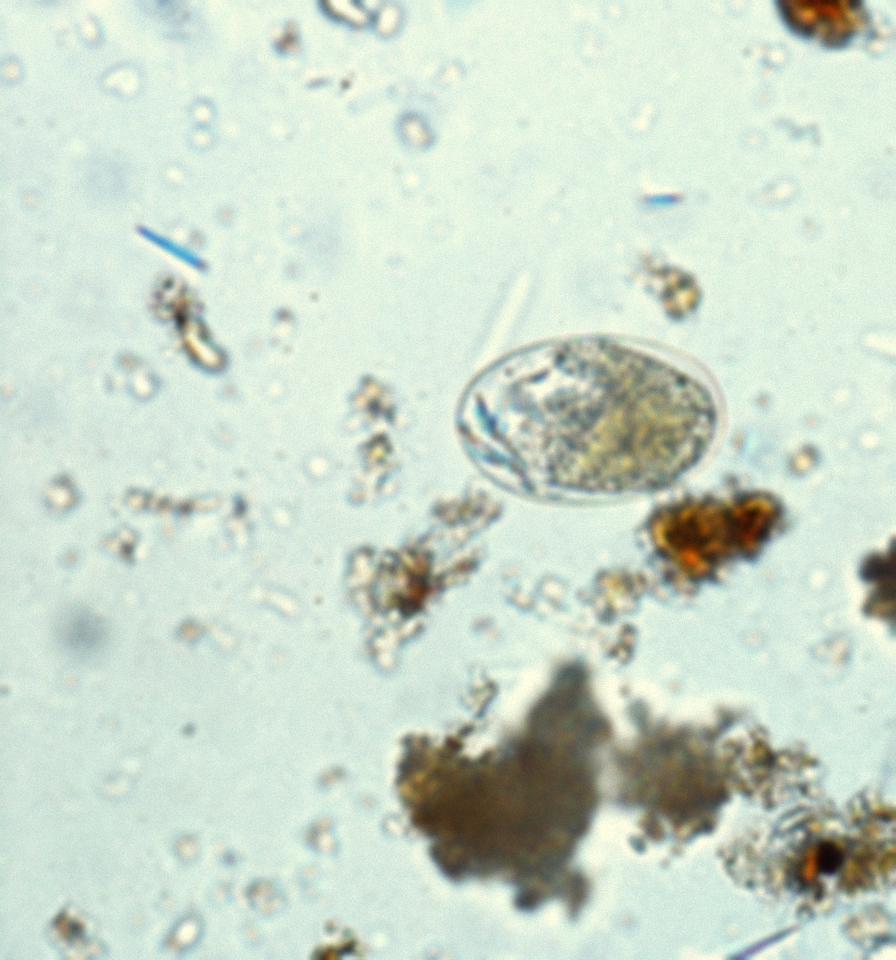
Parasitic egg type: Hookworm egg